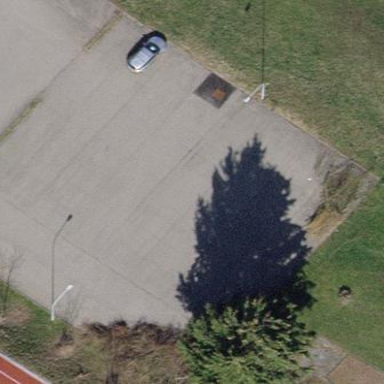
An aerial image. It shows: Parking area.